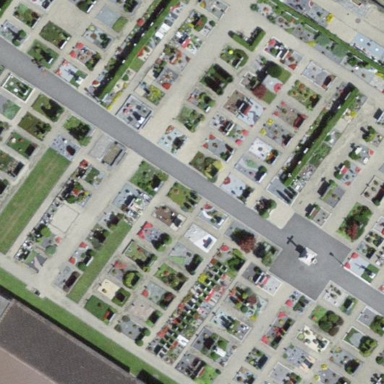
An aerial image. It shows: Graveyard used as cemetery.